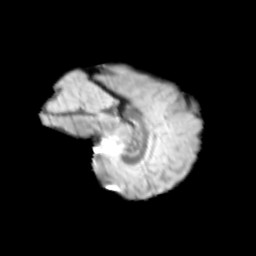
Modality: T2w
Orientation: sagittal
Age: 11
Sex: male
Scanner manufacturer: siemens
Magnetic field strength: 3 T
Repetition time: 3.8 s
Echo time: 0.07 s